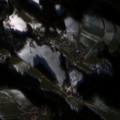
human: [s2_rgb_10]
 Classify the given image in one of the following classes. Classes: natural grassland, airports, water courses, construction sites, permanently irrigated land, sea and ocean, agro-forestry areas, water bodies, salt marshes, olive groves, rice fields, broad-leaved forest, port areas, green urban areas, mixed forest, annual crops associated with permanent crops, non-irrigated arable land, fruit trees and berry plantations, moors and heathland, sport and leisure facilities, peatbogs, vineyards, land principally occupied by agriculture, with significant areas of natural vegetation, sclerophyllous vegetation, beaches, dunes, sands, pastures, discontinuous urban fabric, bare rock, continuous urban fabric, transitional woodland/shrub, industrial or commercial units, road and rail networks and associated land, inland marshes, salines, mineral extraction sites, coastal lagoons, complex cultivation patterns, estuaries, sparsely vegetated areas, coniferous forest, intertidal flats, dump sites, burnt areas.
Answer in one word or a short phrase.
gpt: pastures, complex cultivation patterns, coniferous forest, mixed forest